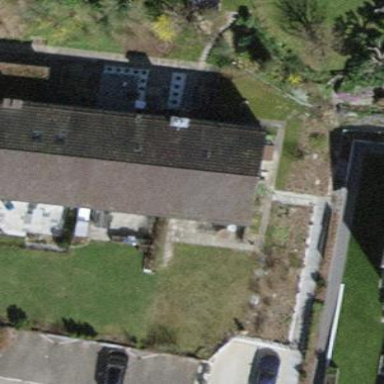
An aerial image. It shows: Building with tiled roof.